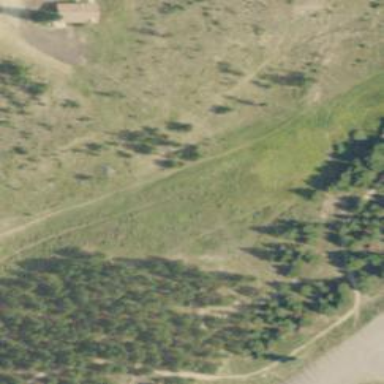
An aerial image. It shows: Intermediate level Nordic skiing trail groomed for classic and skating styles.